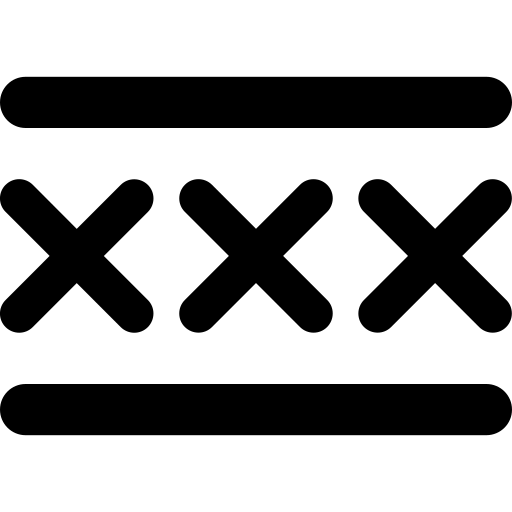
Tags: icon, FontAwesome, fa-icon, solid, xmarks, lines